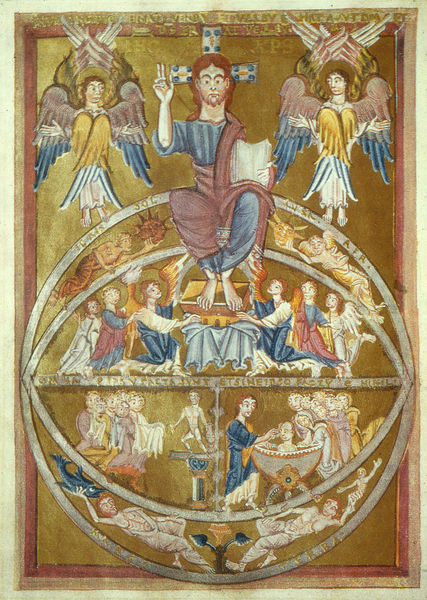
Titel: Evangeliar
Künstler: Kölner Malschule
Institution: Bamberg, Staatsbibliothek
Schlagwörter: blau, gemälde, gott, mann, menschen, frau, nacht, tuch, gericht, sonne, gold, kind, kreis, engel, tag, mond, buch, kreuz, religion, allegorie, fisch, gestus, christus, jesus, segen, segnen, taufe, welt, geschichten, noah, apostel, gottvater, buchmalerei, seraphim, segnend, weltenkreis